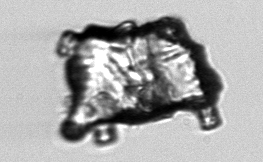
Label: Delphineis